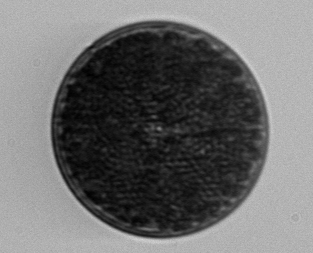
Label: Coscinodiscus